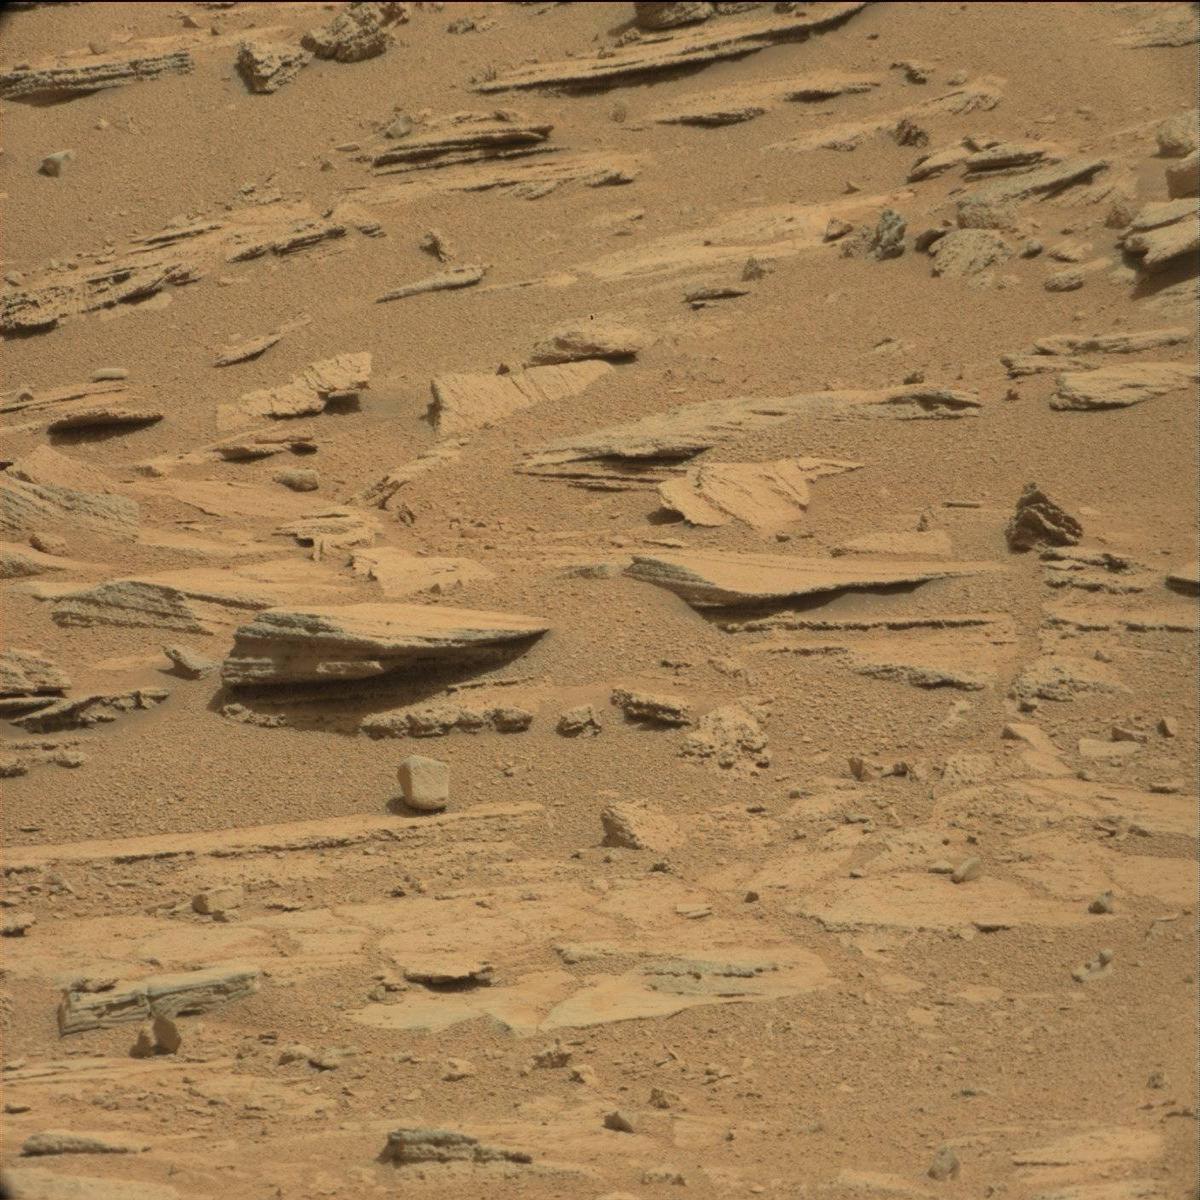
Terrain classes present: Bedrock, Rock, Sand / Soil